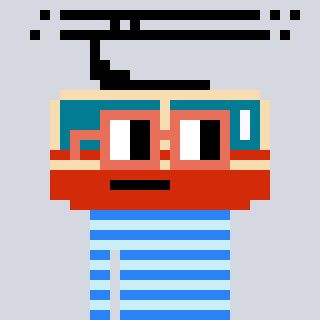
a pixel art character with square orange glasses, a tram wagon-shaped head and a cold-colored body on a cool background